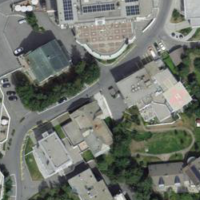
EUNIS habitat code: 54
Species observed at this site:
Pyrrhocorax graculus
Aquila chrysaetos